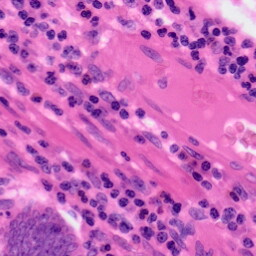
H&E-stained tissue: Colon